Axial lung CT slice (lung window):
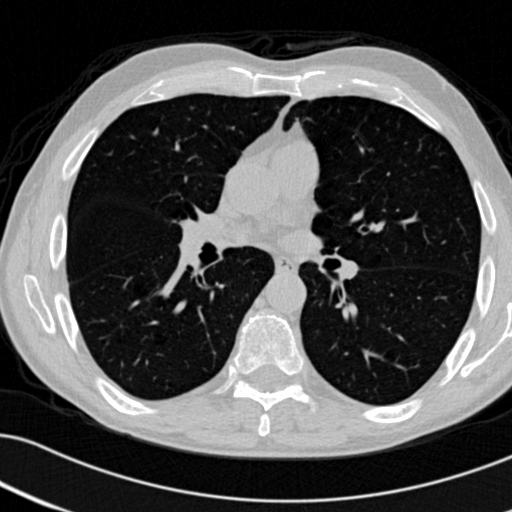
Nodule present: no